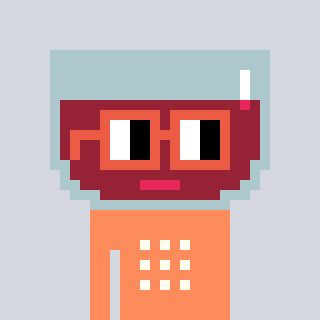
a pixel art character with square orange glasses, a wine-shaped head and a peachy-colored body on a cool background